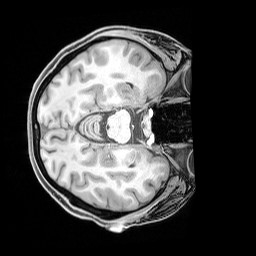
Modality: T1w
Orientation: axial
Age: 29
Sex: female
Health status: healthy
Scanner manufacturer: siemens
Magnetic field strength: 3 T
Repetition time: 1.65 s
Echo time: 0.00182 s